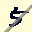
Label: 5